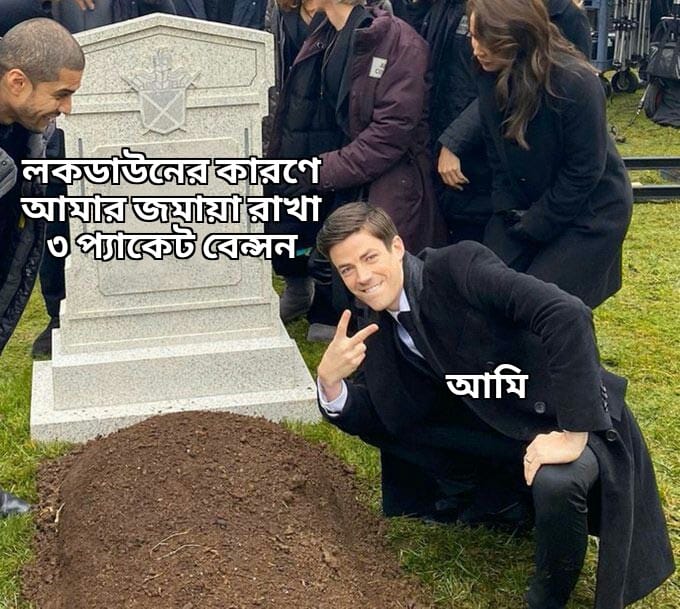
Caption: লকডাউনের কারণে আমার জমায়া রাখা ৩ প্যাকেট বেন্সন    আমি
Label: non-hate